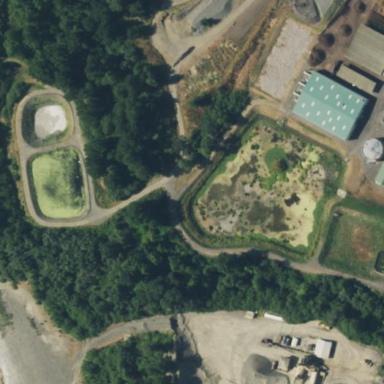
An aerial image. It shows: Wastewater plant located near water.